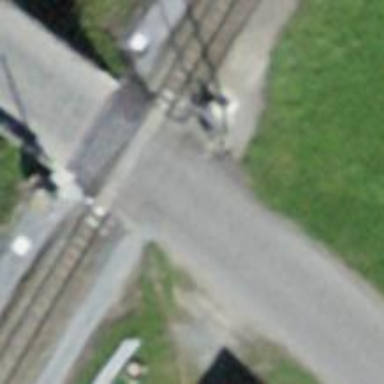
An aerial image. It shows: Level crossing on the railway with lights and full barrier.